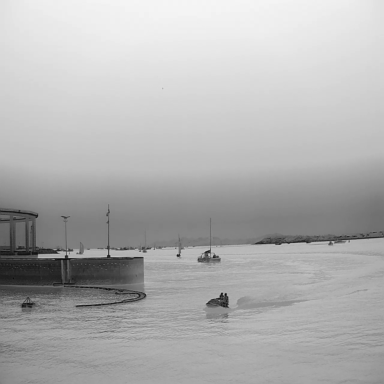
There are 16 objects shown in the infrared image, including ten bulk_carriers, five sailboats, and a canoe.